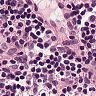
Metastatic tissue present: no